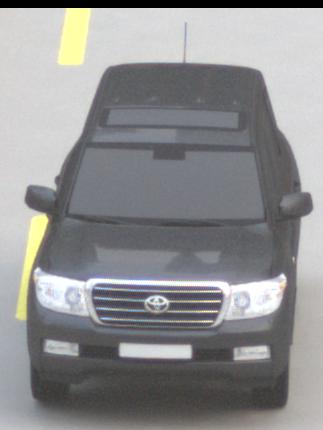
Make: Toyota
Model: Land Cruiser V8 4.7
Detailed model: Land Cruiser V8 (J20)
Model produced from: 2008/03
Model produced until: 2009/11
Doors: 5
Color: gray
Road condition: dry road
Daytime: morning or afternoon
Contrast: low contrast